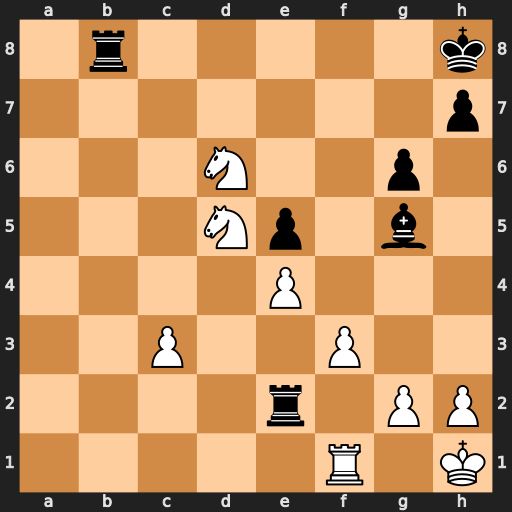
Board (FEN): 1r5k/7p/3N2p1/3Np1b1/4P3/2P2P2/4r1PP/5R1K
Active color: w
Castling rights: -
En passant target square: -
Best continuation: Nf7+ Kg8 Nxg5